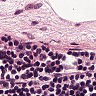
Metastatic tissue present: no